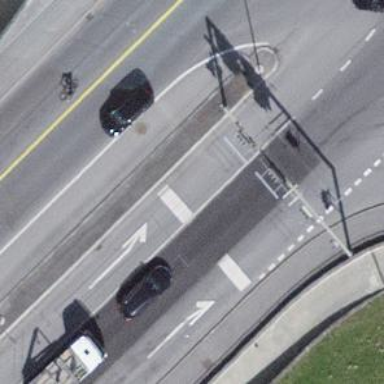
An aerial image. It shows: Primary highway with asphalt surface. It has trolley wires installed.